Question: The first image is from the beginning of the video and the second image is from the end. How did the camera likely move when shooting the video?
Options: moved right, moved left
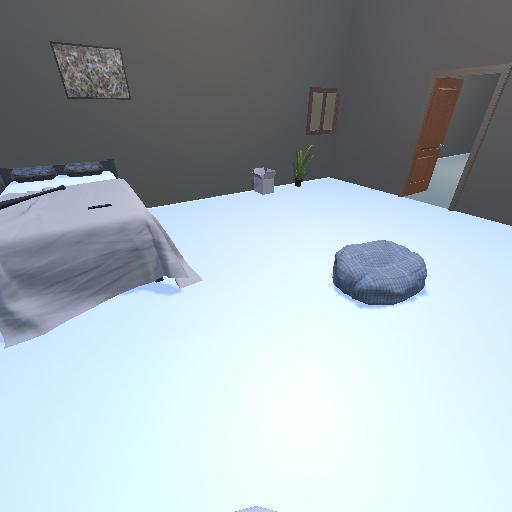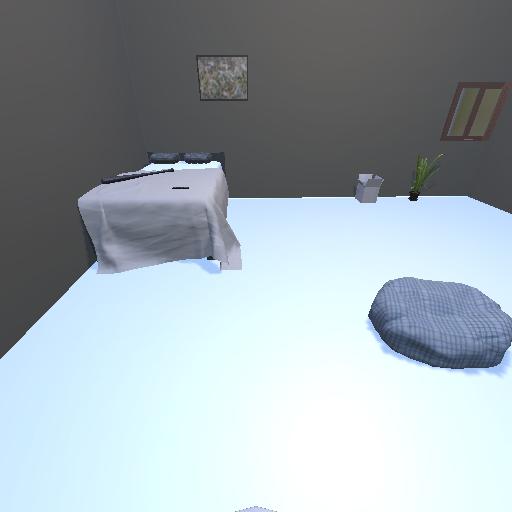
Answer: moved right